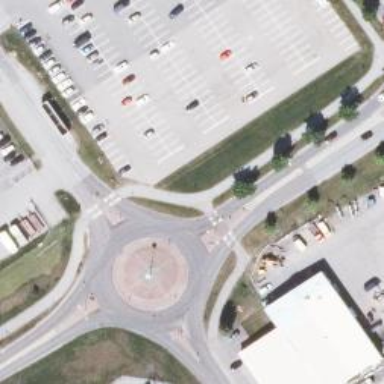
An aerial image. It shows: Secondary road around roundabout.